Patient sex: M
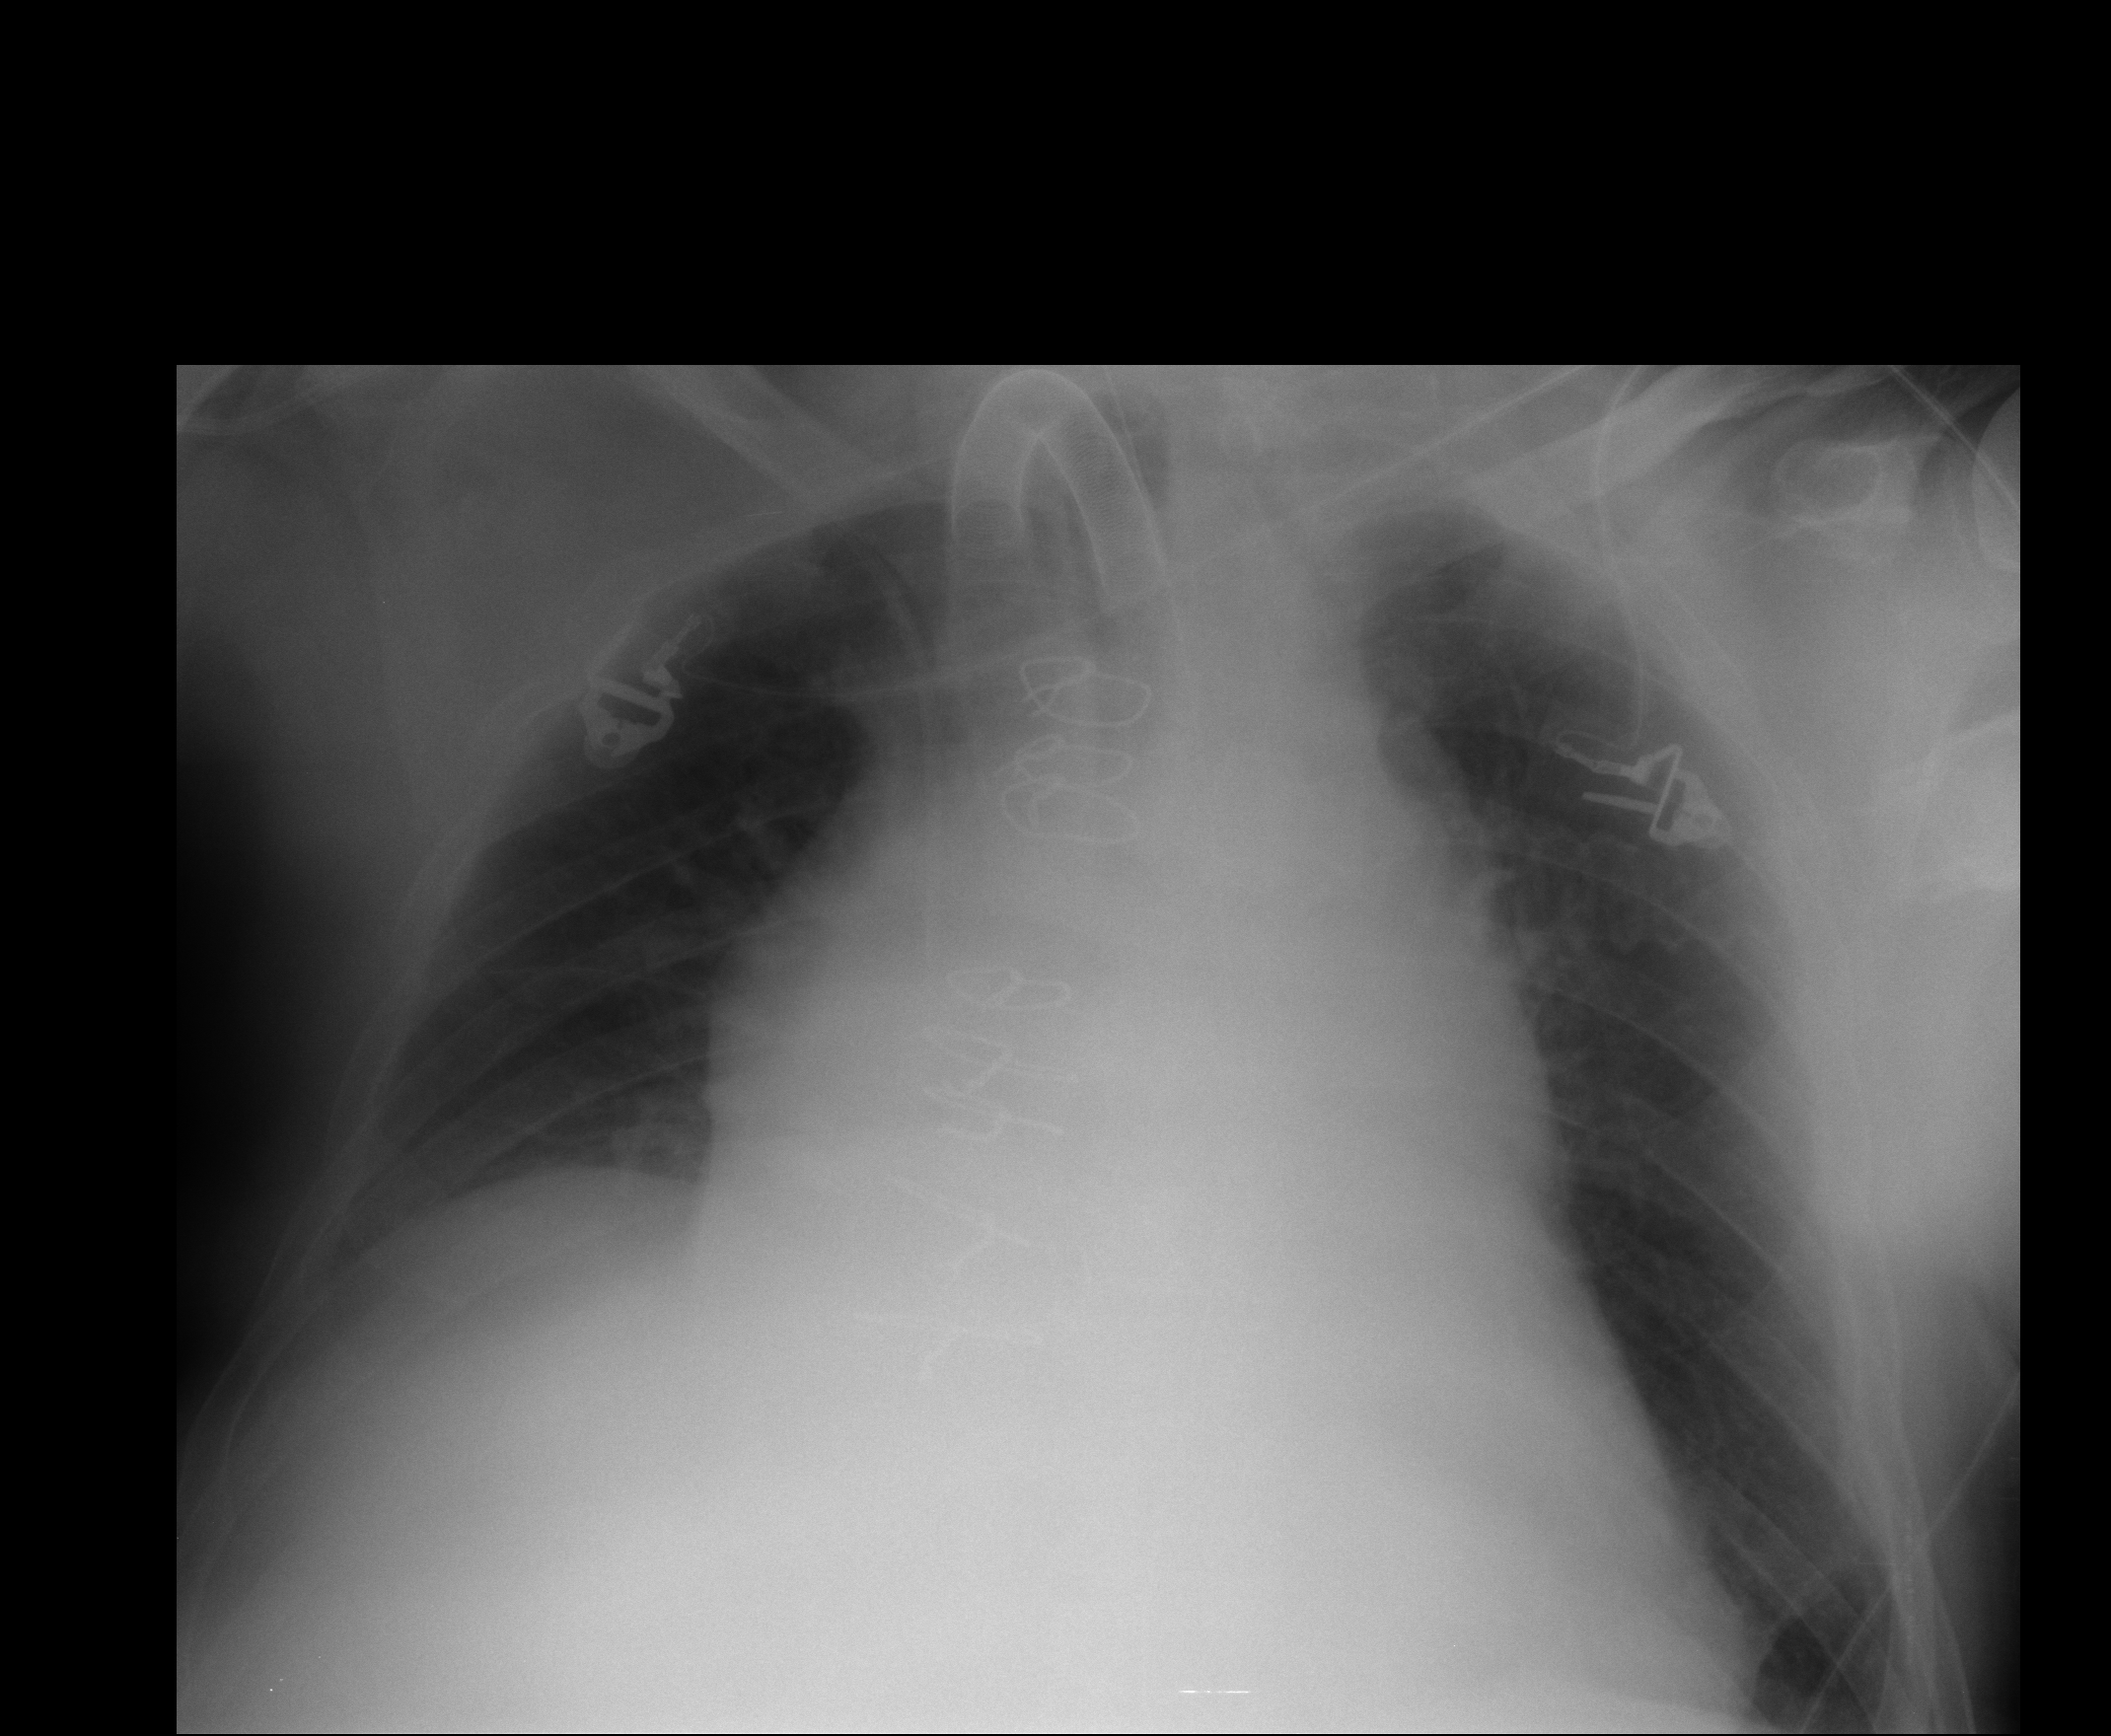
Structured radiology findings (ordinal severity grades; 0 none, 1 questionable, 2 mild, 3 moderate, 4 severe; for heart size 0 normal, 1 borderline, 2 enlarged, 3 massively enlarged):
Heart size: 3
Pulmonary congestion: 1
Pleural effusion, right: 0
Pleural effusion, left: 0
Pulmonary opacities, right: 0
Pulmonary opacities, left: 0
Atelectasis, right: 1
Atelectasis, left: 2